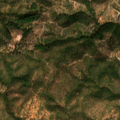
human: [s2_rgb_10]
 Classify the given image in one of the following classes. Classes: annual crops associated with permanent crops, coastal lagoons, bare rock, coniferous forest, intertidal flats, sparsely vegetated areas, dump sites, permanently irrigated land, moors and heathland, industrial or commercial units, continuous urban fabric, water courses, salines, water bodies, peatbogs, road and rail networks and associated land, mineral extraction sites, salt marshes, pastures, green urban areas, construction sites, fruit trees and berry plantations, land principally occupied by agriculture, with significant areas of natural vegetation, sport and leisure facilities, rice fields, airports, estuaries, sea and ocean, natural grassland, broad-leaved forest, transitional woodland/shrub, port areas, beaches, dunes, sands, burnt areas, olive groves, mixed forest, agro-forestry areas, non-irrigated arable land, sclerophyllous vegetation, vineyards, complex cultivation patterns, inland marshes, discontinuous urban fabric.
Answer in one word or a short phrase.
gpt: broad-leaved forest, mixed forest